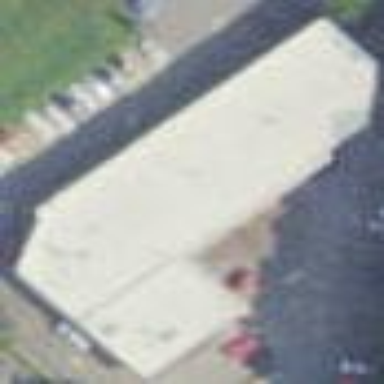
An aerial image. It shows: Car repair shop located in building.